Interaction volume radius: 5 \u00c5
Interaction volume height: 50 \u00c5
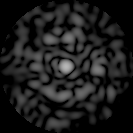
Disorder parameter: 0.8488